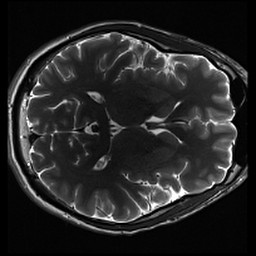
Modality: inplaneT2
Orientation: axial